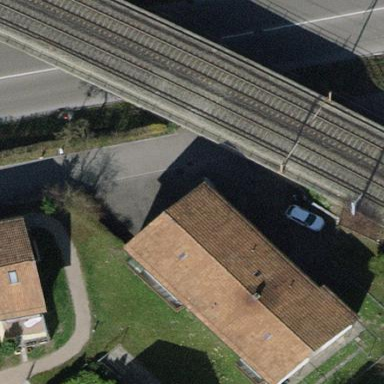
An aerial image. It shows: Apartment building with pitched roof.